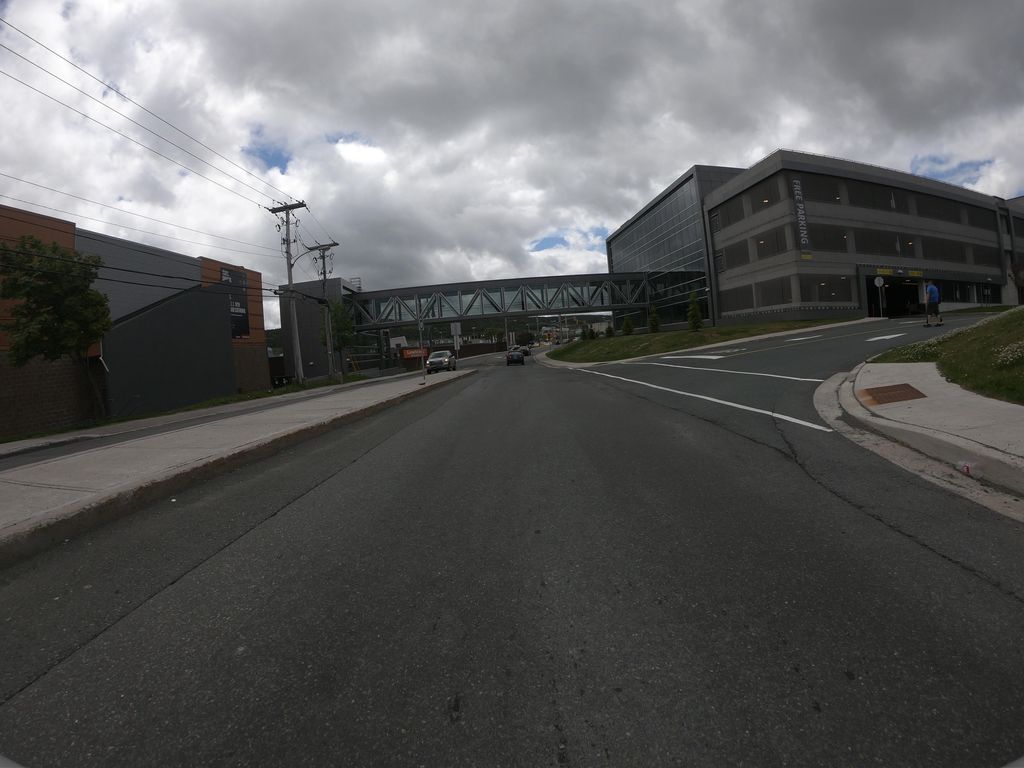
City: st_johns